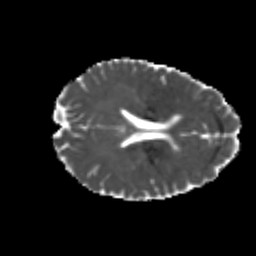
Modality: MD
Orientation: axial
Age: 22
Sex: female
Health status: healthy
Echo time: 0.074 s